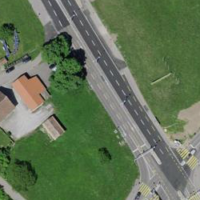
EUNIS habitat code: 25
Species observed at this site:
Juglans regia
Acer campestre